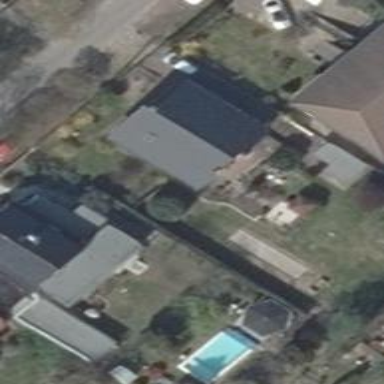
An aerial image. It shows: Detached building with gambrel roof.